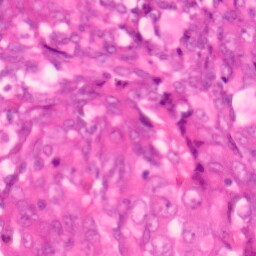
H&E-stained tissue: Colon